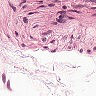
Metastatic tissue present: no